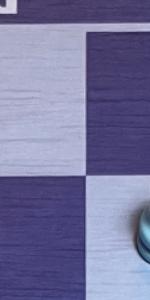
Label: Empty